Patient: sex F, age 35
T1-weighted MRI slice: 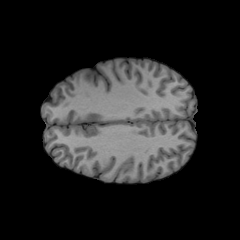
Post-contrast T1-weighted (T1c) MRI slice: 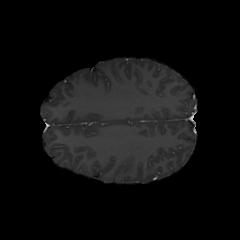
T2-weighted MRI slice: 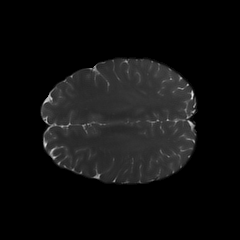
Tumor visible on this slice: no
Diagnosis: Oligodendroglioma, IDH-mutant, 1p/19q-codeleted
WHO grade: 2